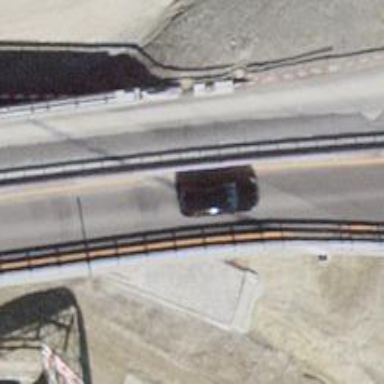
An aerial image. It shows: Asphalt surface bridge on motorway link.